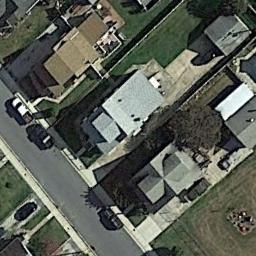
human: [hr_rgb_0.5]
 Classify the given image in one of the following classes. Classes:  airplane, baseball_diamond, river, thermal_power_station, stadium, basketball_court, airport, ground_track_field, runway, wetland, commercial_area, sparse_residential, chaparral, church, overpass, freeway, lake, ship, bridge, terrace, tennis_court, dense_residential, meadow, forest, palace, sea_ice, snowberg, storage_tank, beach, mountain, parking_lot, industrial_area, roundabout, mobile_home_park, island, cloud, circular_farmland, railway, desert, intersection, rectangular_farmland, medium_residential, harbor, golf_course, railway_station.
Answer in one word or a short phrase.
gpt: medium_residential